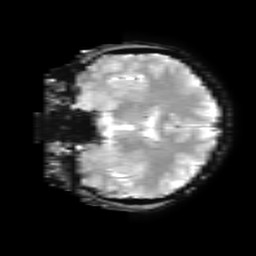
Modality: T2starw
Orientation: coronal
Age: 26
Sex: female
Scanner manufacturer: ge
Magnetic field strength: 3 T
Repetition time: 0.65 s
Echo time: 0.02 s